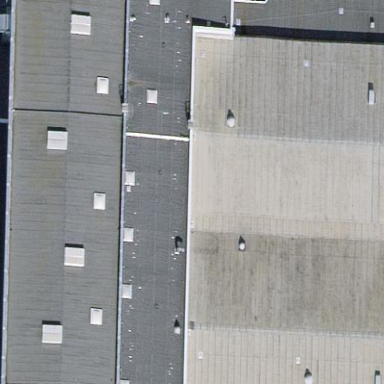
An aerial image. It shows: Office building with flat roof.